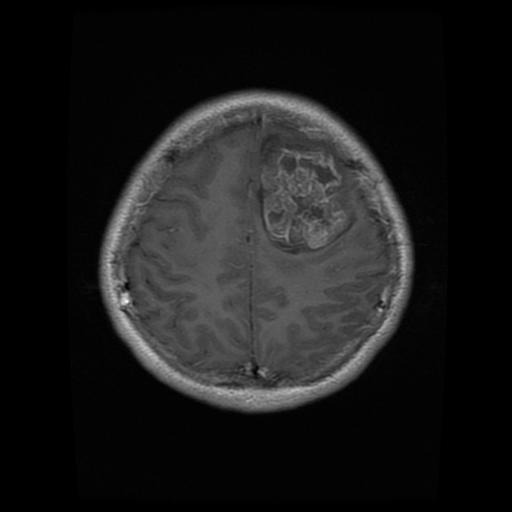
Label: glioma